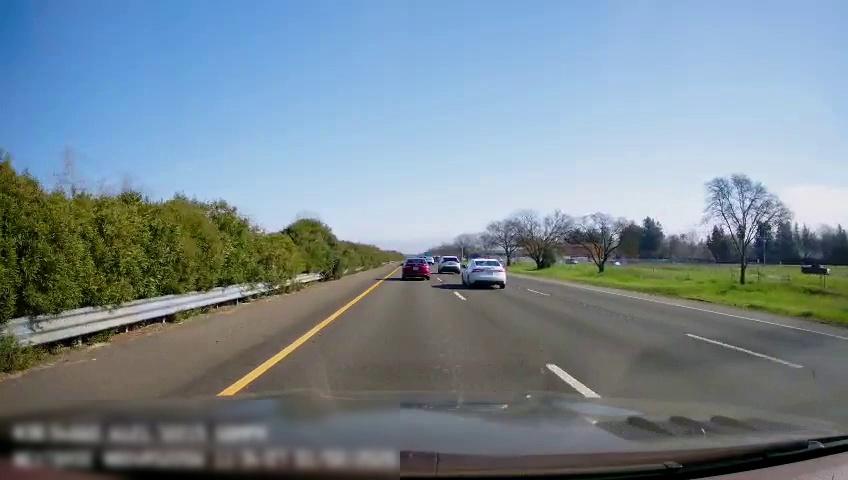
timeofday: Day
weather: Sunny
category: Drivable Space
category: Vehicles | Car
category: Vehicles | Car
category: Vehicles | Car
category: Vehicles | Truck
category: Lanes | Current Lane
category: Lanes | Current Lane
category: Lanes | Alternate Lane
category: Lanes | Alternate Lane